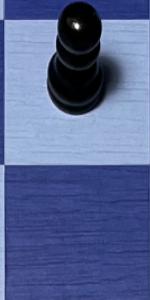
Label: Empty